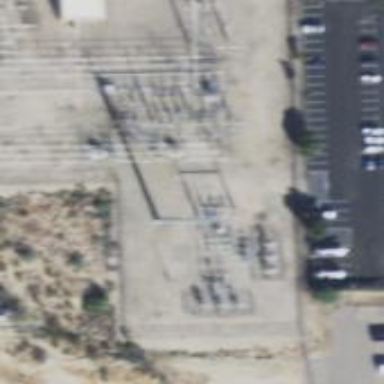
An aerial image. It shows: Switch for power supply.